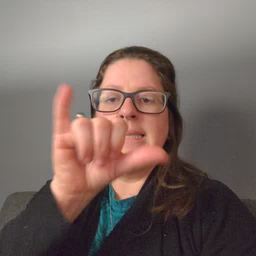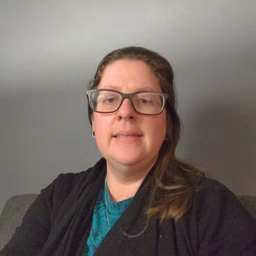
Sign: stay